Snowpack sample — Buffalo Mountain, Silverthorne, Colorado, USA (2/22/26, 2:02 PM MST)
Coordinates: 39.622, -106.113
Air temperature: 33 °F
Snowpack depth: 63 cm
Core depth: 10 cm
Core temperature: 30.2 °F
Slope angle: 11°, slope face: 116°
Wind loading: low
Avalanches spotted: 0
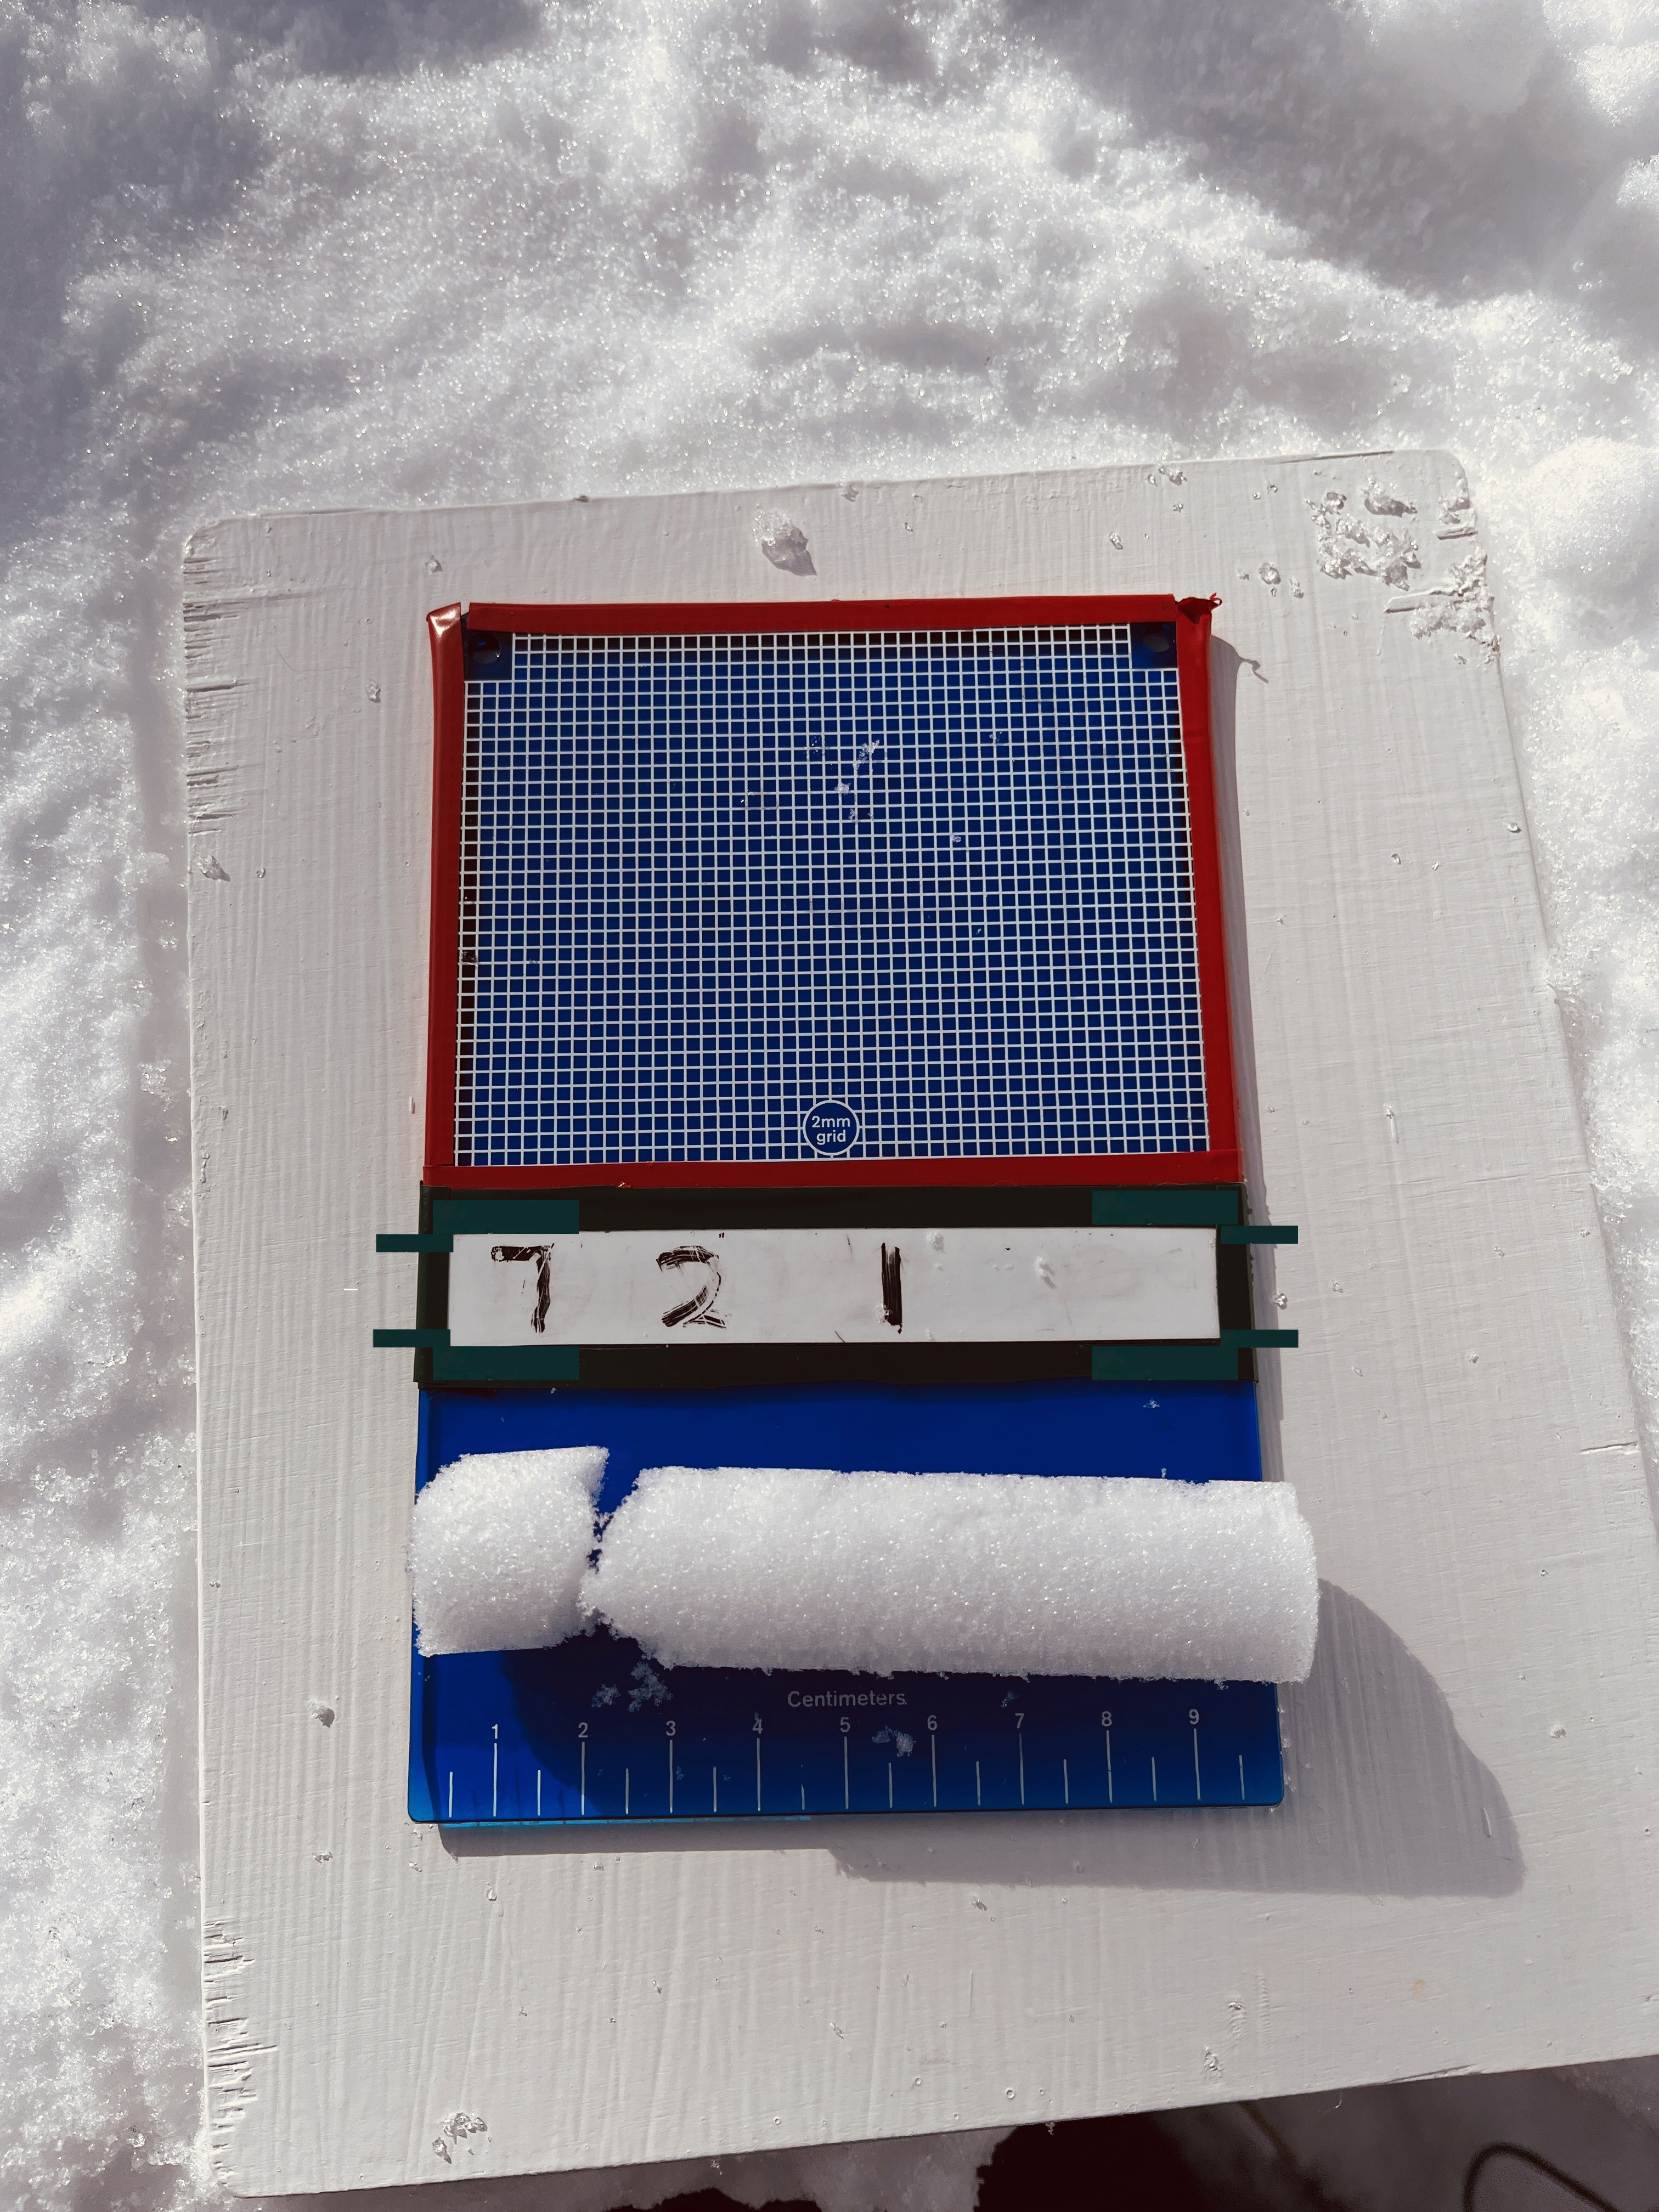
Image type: crystal_card
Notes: In a firebreak similar to site 1, minimal wind loading with no spotted avalanches (not many faces in view though)